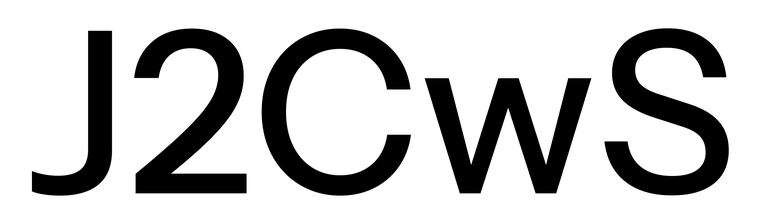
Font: InstrumentSans_Medium